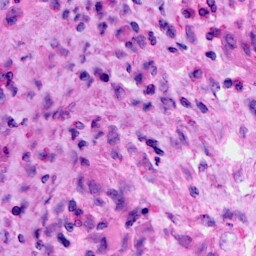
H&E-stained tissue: Cervix